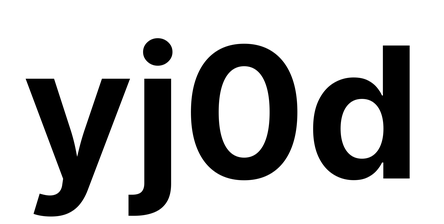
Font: Inter_Bold